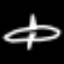
Label: airplane